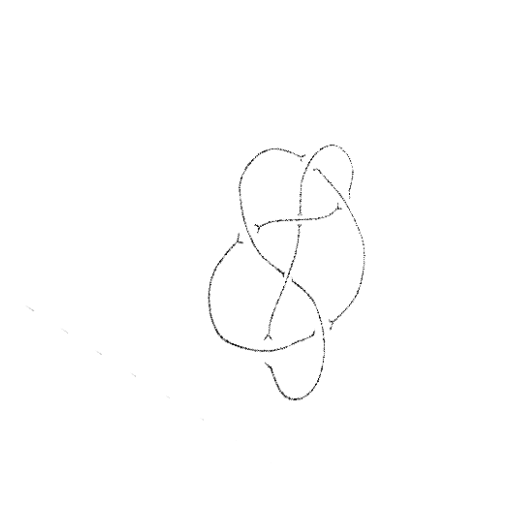
Crossing number: 7